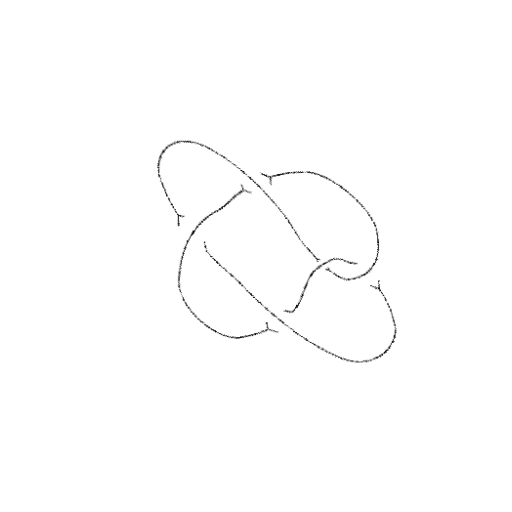
Crossing number: 5